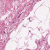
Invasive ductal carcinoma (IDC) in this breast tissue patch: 0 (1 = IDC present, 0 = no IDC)